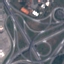
Land use / land cover: Highway